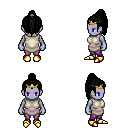
a pixel art fantasy rpg character, female body template, dark elf, purple skin, white tunic, magenta pants, black long topknot hairstyle, gold tiara, gold boots, four views (front, back, left, right), 2x2 character sprite sheet, small pixel art, hard edges, no anti-aliasing